Field crop: maize
Growth stage: 2
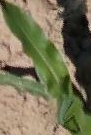
Species: maize